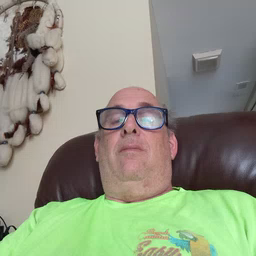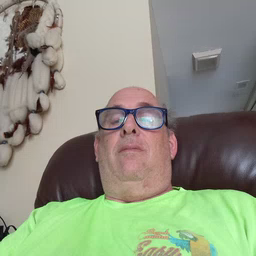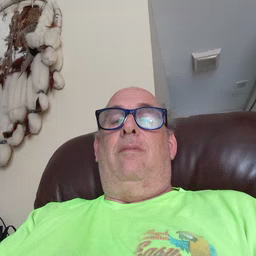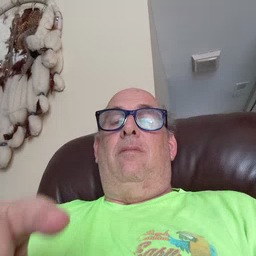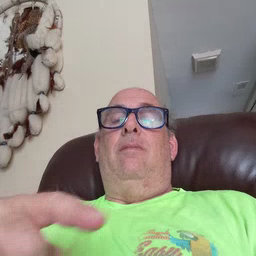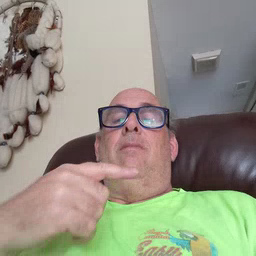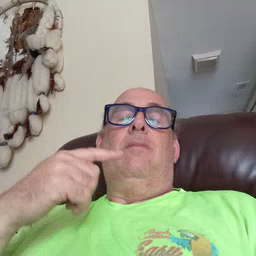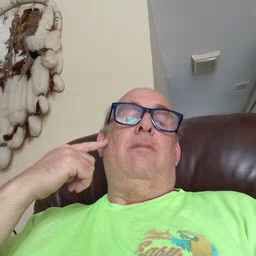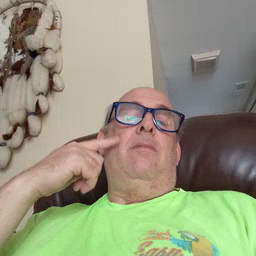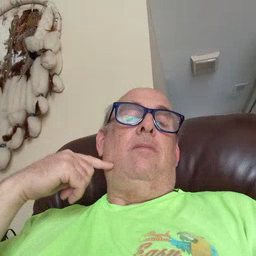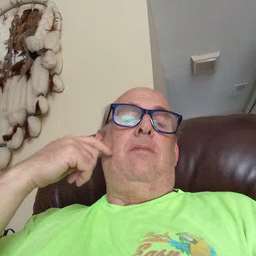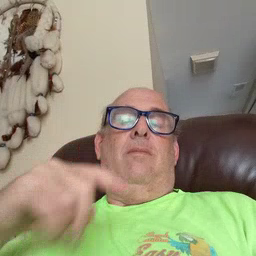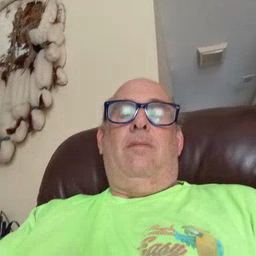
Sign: cheek